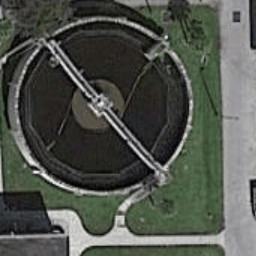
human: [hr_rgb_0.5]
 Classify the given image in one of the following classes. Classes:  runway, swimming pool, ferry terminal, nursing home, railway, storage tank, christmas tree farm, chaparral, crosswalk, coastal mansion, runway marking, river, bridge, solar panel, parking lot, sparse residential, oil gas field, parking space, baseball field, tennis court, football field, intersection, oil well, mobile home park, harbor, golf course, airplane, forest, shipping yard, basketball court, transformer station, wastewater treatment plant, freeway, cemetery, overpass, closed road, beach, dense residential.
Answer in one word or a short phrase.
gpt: wastewater treatment plant